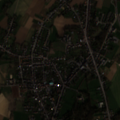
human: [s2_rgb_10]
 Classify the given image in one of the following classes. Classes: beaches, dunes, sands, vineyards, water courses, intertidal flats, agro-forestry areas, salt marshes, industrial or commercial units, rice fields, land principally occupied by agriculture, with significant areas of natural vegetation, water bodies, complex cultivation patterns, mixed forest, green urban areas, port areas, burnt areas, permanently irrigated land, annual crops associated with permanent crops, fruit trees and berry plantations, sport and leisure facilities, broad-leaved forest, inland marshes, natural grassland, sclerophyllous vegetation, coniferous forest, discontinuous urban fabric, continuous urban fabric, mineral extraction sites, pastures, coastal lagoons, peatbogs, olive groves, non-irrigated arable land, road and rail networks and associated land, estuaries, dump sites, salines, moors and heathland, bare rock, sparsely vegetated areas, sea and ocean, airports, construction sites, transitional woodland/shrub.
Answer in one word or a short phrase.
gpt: discontinuous urban fabric, non-irrigated arable land, complex cultivation patterns